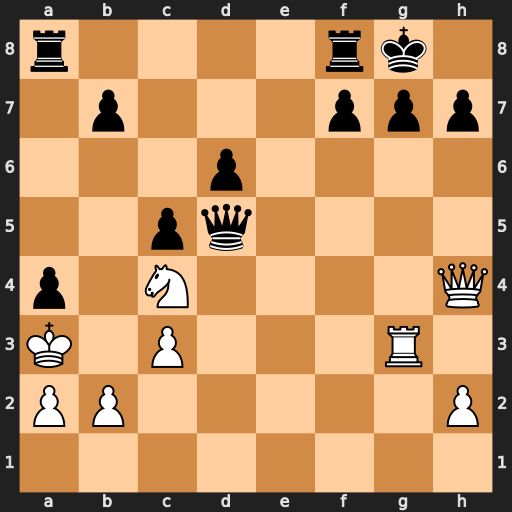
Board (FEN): r4rk1/1p3ppp/3p4/2pq4/p1N4Q/K1P3R1/PP5P/8
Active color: w
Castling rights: -
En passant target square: -
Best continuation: Qh6 g6 Rh3